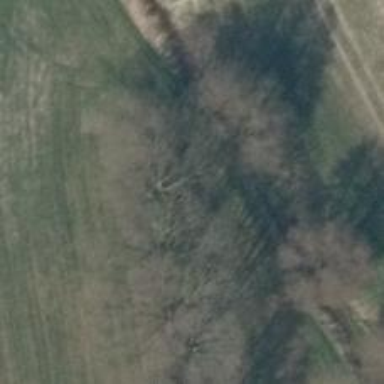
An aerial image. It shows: Row of deciduous trees with needle-leaved foliage.